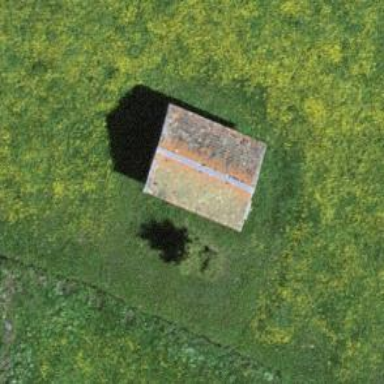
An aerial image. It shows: Shed building.